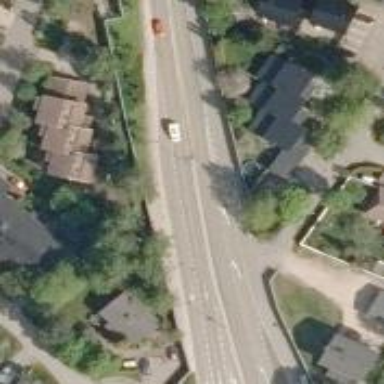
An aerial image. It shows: Secondary road.